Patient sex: F
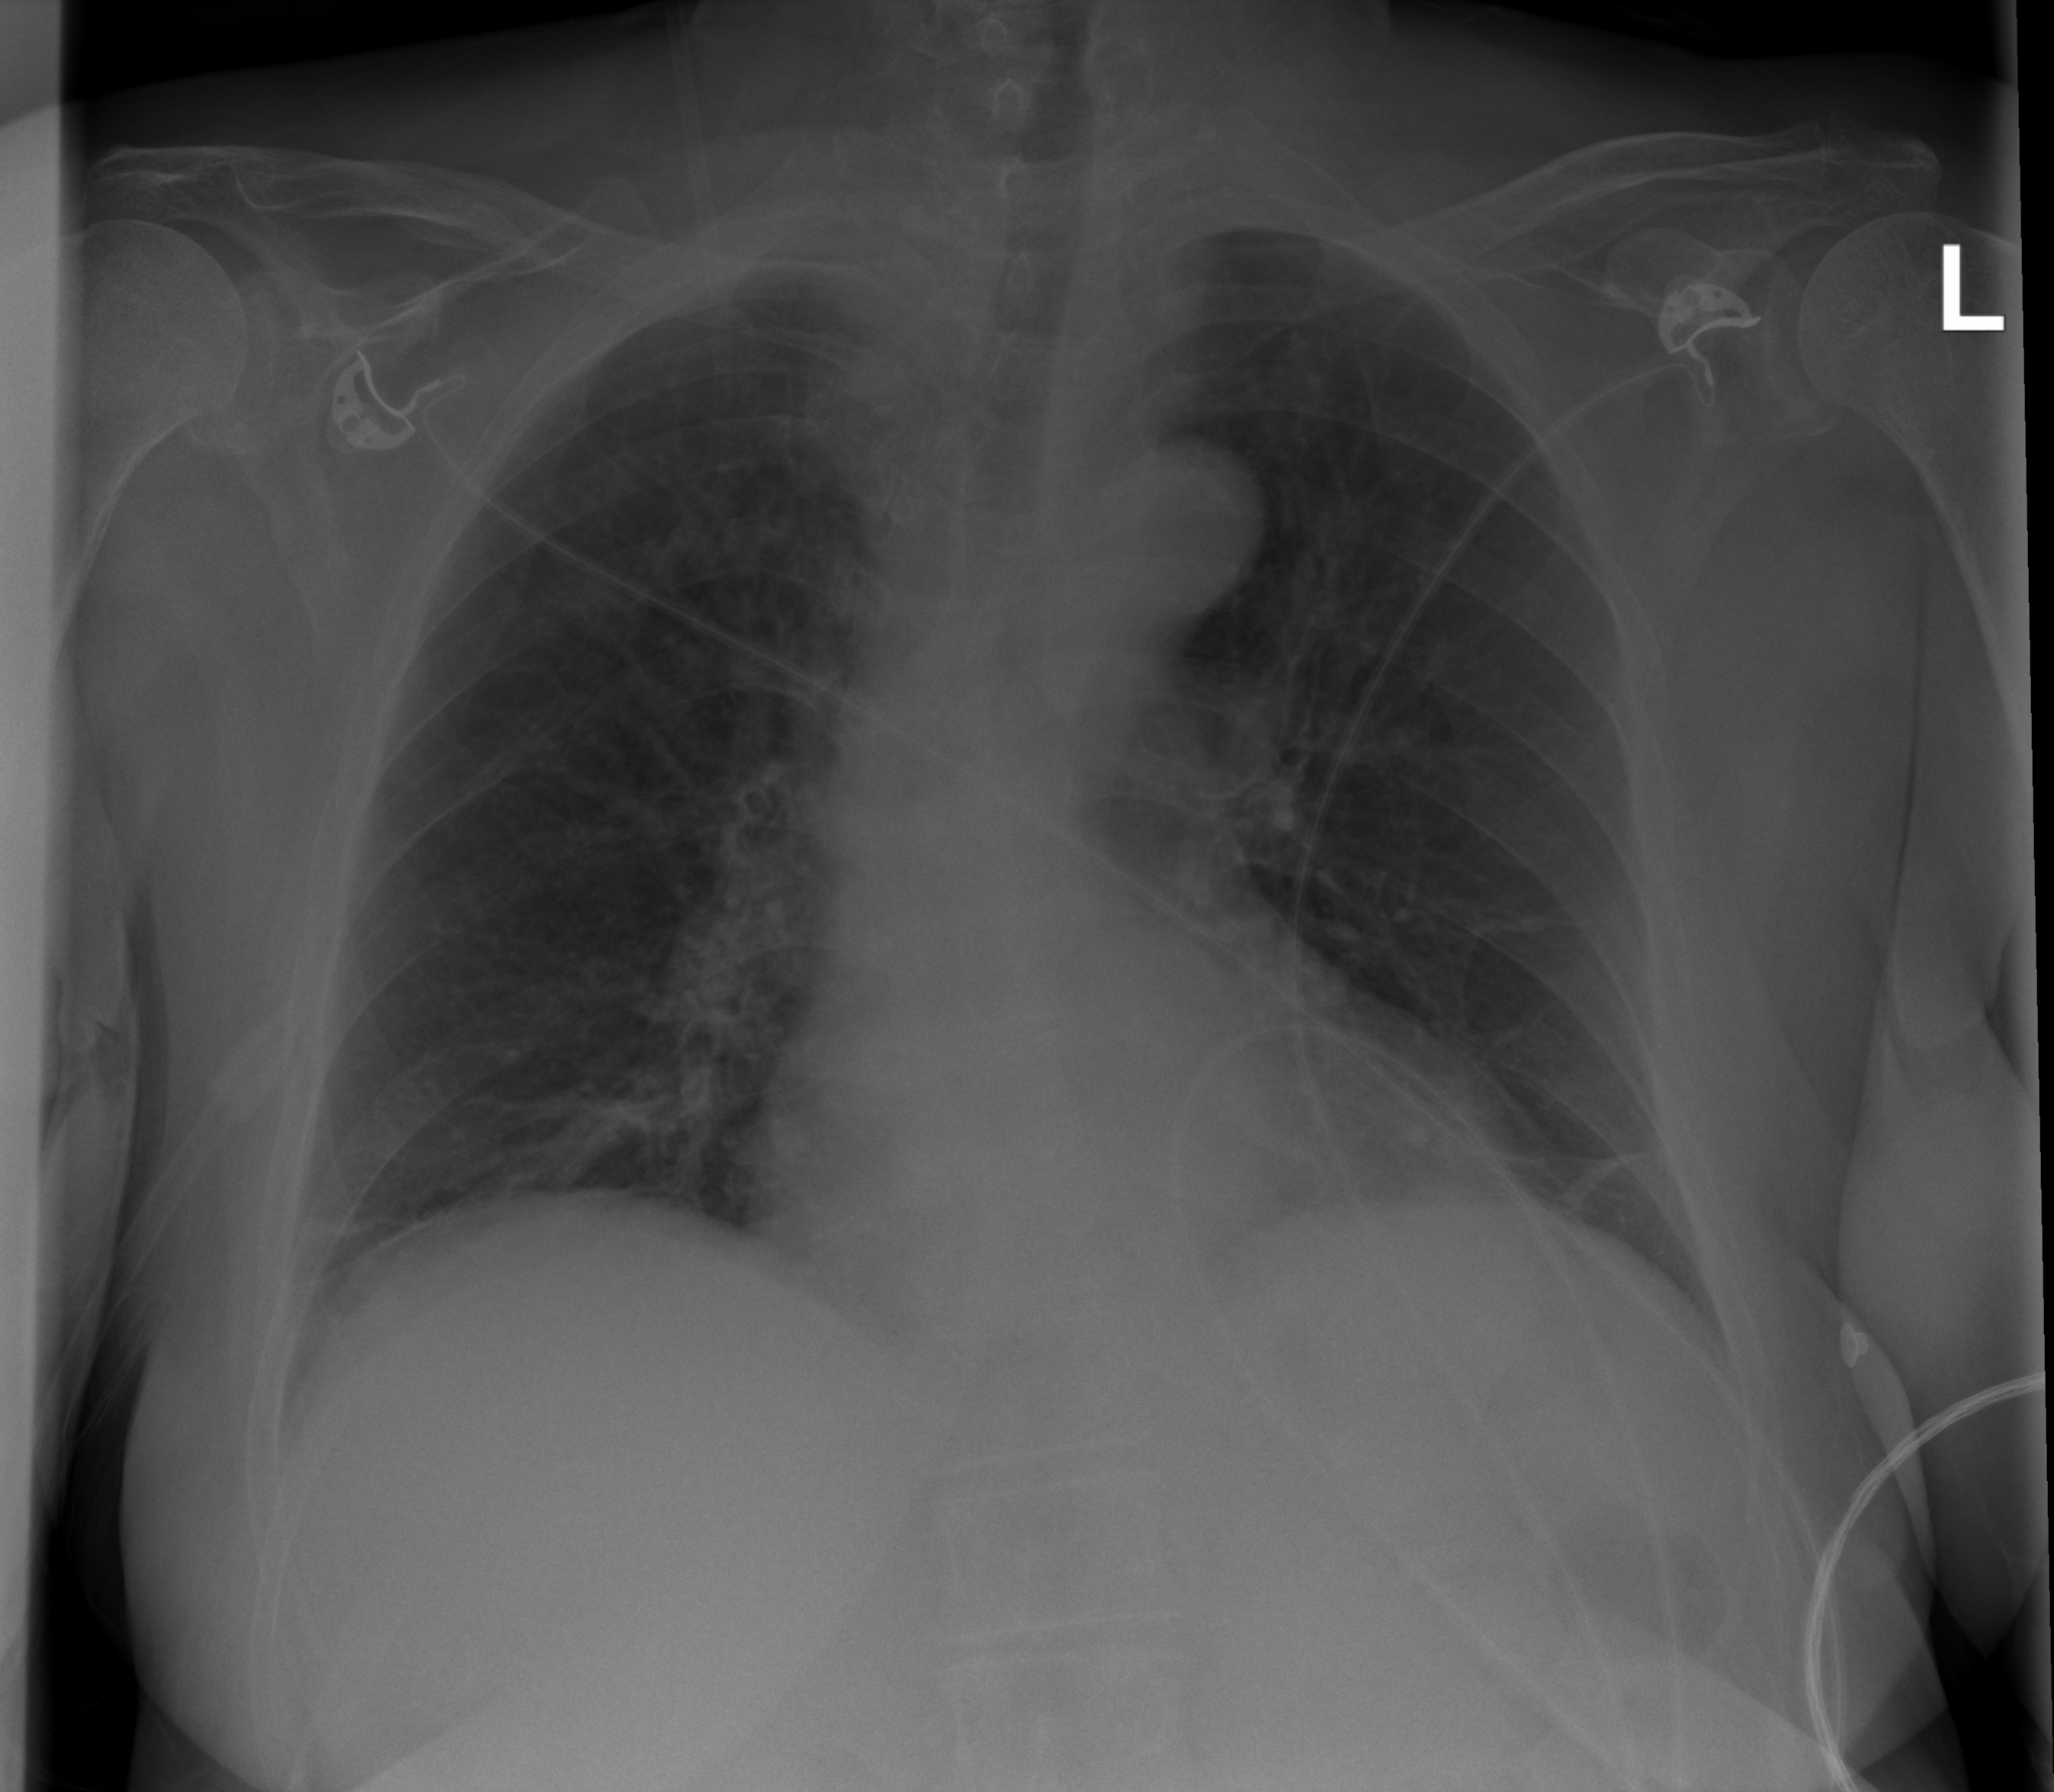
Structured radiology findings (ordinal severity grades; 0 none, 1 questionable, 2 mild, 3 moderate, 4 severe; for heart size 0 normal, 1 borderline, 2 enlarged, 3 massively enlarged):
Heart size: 0
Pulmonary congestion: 2
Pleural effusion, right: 0
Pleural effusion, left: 0
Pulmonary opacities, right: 0
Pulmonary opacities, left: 0
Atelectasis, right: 2
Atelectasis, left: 2